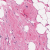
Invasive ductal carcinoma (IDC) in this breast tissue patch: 1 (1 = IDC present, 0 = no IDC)